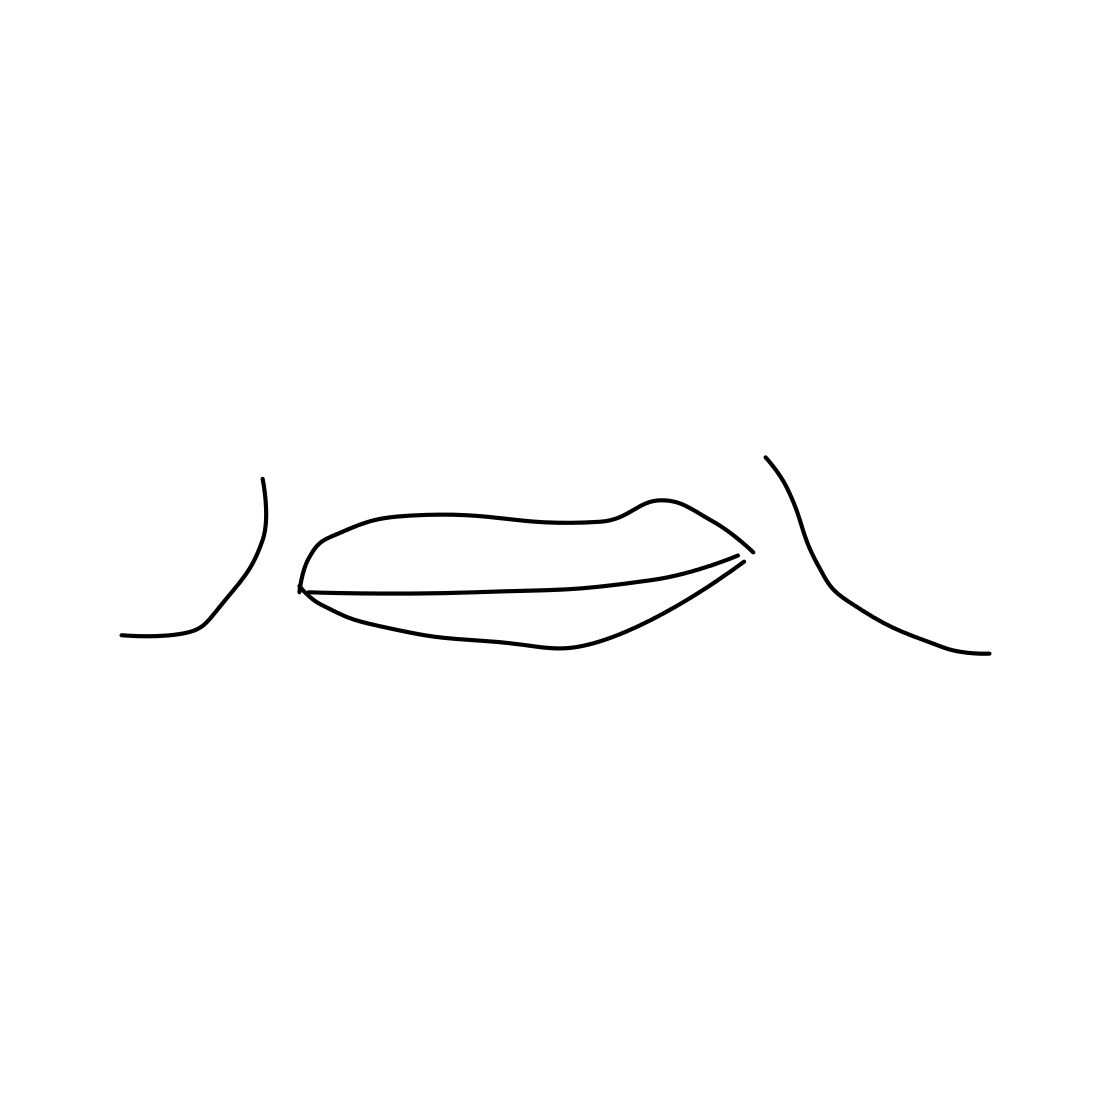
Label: mouth